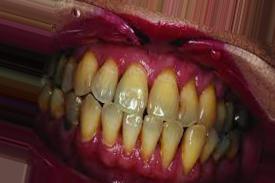
Condition: Tooth Discoloration